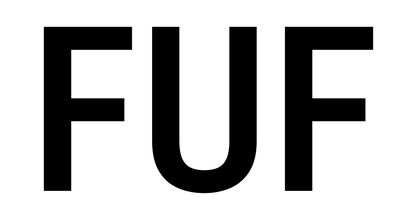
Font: Roboto_Condensed_Medium